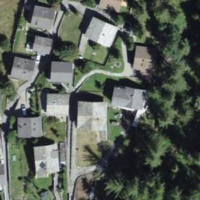
EUNIS habitat code: 54
Species observed at this site:
Enallagma cyathigerum
Eulithis populata
Corvus corax